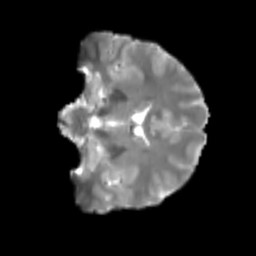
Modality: T2w
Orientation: coronal
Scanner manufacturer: siemens
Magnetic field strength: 3 T
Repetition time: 4 s
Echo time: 0.0594 s